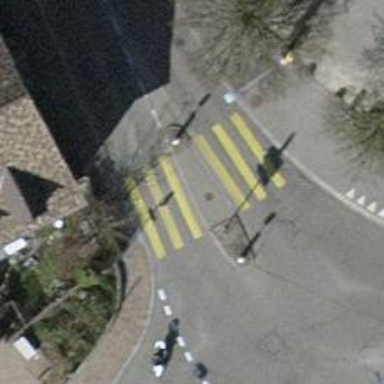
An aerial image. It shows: Marked zebra crossing with pedestrian island.